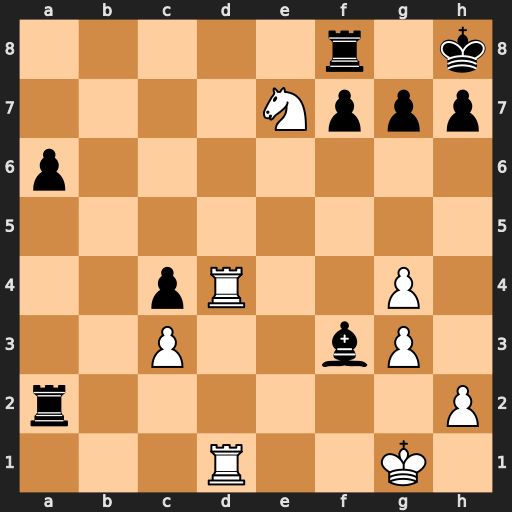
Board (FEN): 5r1k/4Nppp/p7/8/2pR2P1/2P2bP1/r6P/3R2K1
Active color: w
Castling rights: -
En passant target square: -
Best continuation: Rd8 g6 Rxf8+